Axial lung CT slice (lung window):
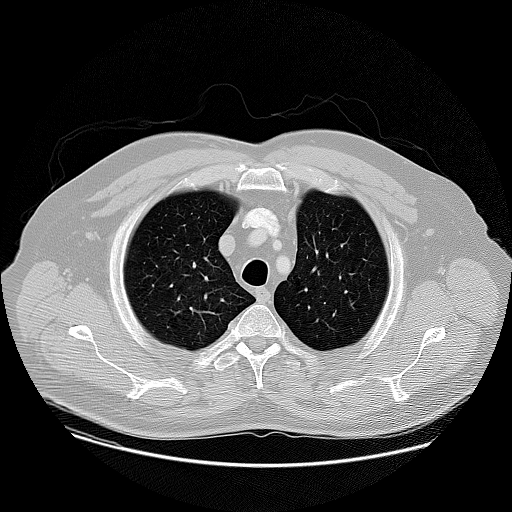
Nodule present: no